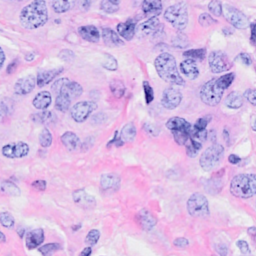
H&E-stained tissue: Breast